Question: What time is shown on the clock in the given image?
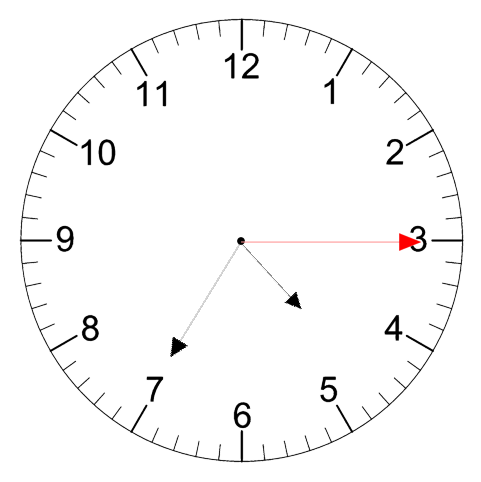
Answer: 04:35:15